Question: How can I identify a specific call to a function automatically?
This example is simplified, I have (somewhat) better reasons for wanting this than it would appear from the example.
If I have code that looks like this:
'''
...
myObj.method1("locationA", otherParams);
...
myObj.method1("locationB", unrelatedParams);
...
'''
I would like to know how I can automatically generate the identifiers to use in place of "locationA" and "locationB" so that I can tell which line of code is doing the calling.
It is not an option to hardcode an identifer for each location, and it cannot be, for example, a number that is incremented. It has to be the same identifier generated for the same function call each time.
My thoughts are that we might be able to use reflection (though I don't know if something like the IL line number is available), but I'm open to any other ideas about how to do this, as long as it meets the conditions above.
Thanks for your help.
---
## More Info:
The inquirer is a colleague of mine and the answers provided seem to solve the issue, but in case there are better options I'll provide some additional information. The reason we want to identify a specific location is that we are prompting (sending a message back to the user to interact with) between server side code (c#) and client side code (JavaScript). If we have a series of prompts based on the state of the application, say, the first prompt happens if something is locked in the database and asks the user what to do (cancel, for example), and the second prompt occurs after. We need to process the first one before moving to the second, so we exit the server code passing back the first prompt.
When we code the prompt we dynamically assign an ID for it (in this case currently auto-incrementing an ID, to avoid hard-coding (i.e. 1, 2, 3, or guids, etc). This dynamic identification resets each time we call the method in question (so that the IDs are consistent; the first prompt has an id of "1", the second, "2").
The idea is that when the user answers and retries, we assign the answer(s) to a list and call the operation that then matches the prompt answer in the list with the specific prompt located in the code. Then we move on to the next prompt and then repeat the same process.
However, if by the time we come back into the method with the two prompts, and the lock no longer exists (first prompt), we don't branch to that section of the code (there's a check for locks before the prompt). Thus, we jump to the second prompt, but that second prompt would auto-generate an ID of 1, not 2 and think it already has an answer when it does not.
I've highlighted the code that creates the ID and sees if there is an answer that matches the prompt ID (the answer list is stored in 'PromptHandler'):

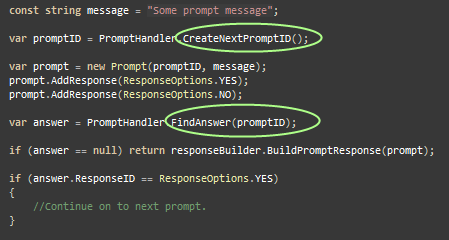
Answer: .NET 4.5 has some tracing attributes that may suit your needs.
'''
using System.Runtime.CompilerServices;
void Main()
{
var myObj = new MyClass();
myObj.Method1("foo", 1);
}
public class MyClass
{
public void Method1(object someArgument, object someOtherArgument,
[CallerMemberName] string callerMemberName = null,
[CallerFilePath] string callerFilePath = null,
[CallerLineNumber] int callerLineNumber = 0)
{
Console.WriteLine(
string.Format("Called with {0}, {1} from method {2} in file {3} at line number {4}",
someArgument, someOtherArgument,
callerMemberName, callerFilePath, callerLineNumber));
}
}
'''
<URL>